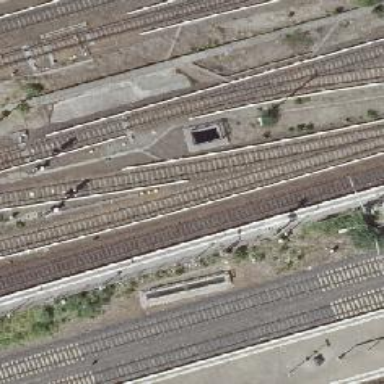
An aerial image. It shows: Railway signal.